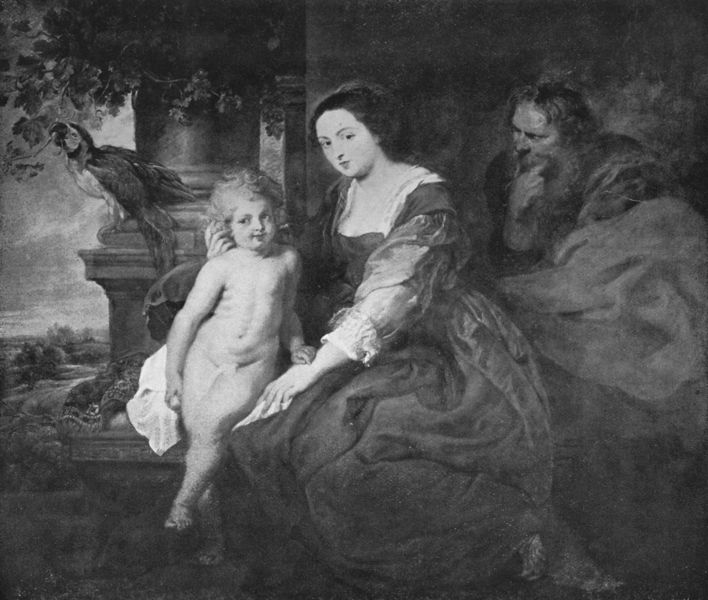
Titel: Heilige Familie mit Papagei
Künstler: Peter Paul Rubens
Institution: Antwerpen, Koninklijk Museum voor Schone
Schlagwörter: baum, blätter, dunkel, flügel, gemälde, hand, himmel, kopf, mann, nackt, vogel, weiß, wolken, bäume, landschaft, frau, frisur, haar, hell, kleid, licht, schwarz, säule, blick, tier, tuch, teppich, bart, blond, wand, augen, falten, gesicht, leinen, stein, ärmel, bildnis, mantel, sitzend, stoff, familie, kind, mutter, pflanzen, kontrast, engel, putto, lächeln, topf, umarmung, schnabel, stufe, nachdenklich, foto, knabe, stich, schwarzweiß, ranke, weintrauben, jesus, landscahft, rätsel, ara, papagei, weinranken, liebkosung